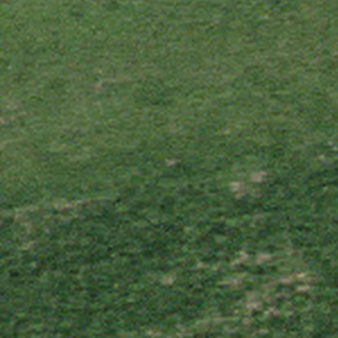
Label: other